Interaction volume radius: 5 \u00c5
Interaction volume height: 15 \u00c5
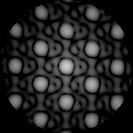
Disorder parameter: 0.06528